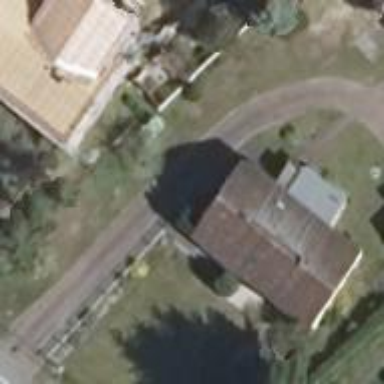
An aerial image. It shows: House with flat grey roof.